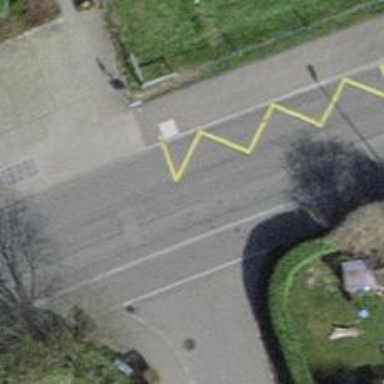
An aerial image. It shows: Public transport stop position.